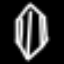
Label: diamond